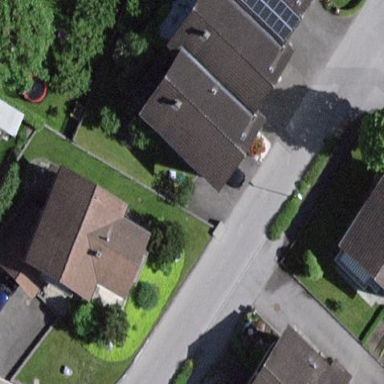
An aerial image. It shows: Semidetached house.